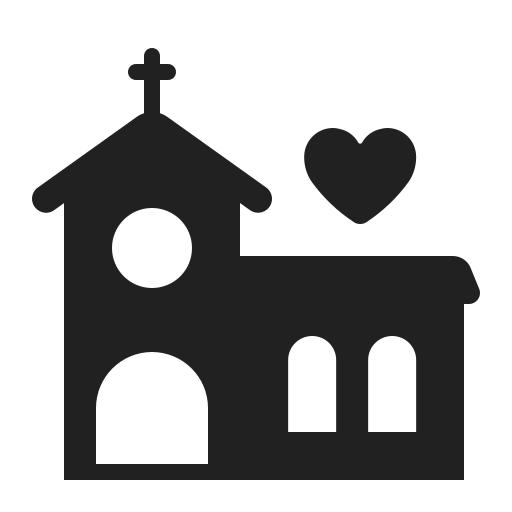
wedding high contrast